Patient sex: M
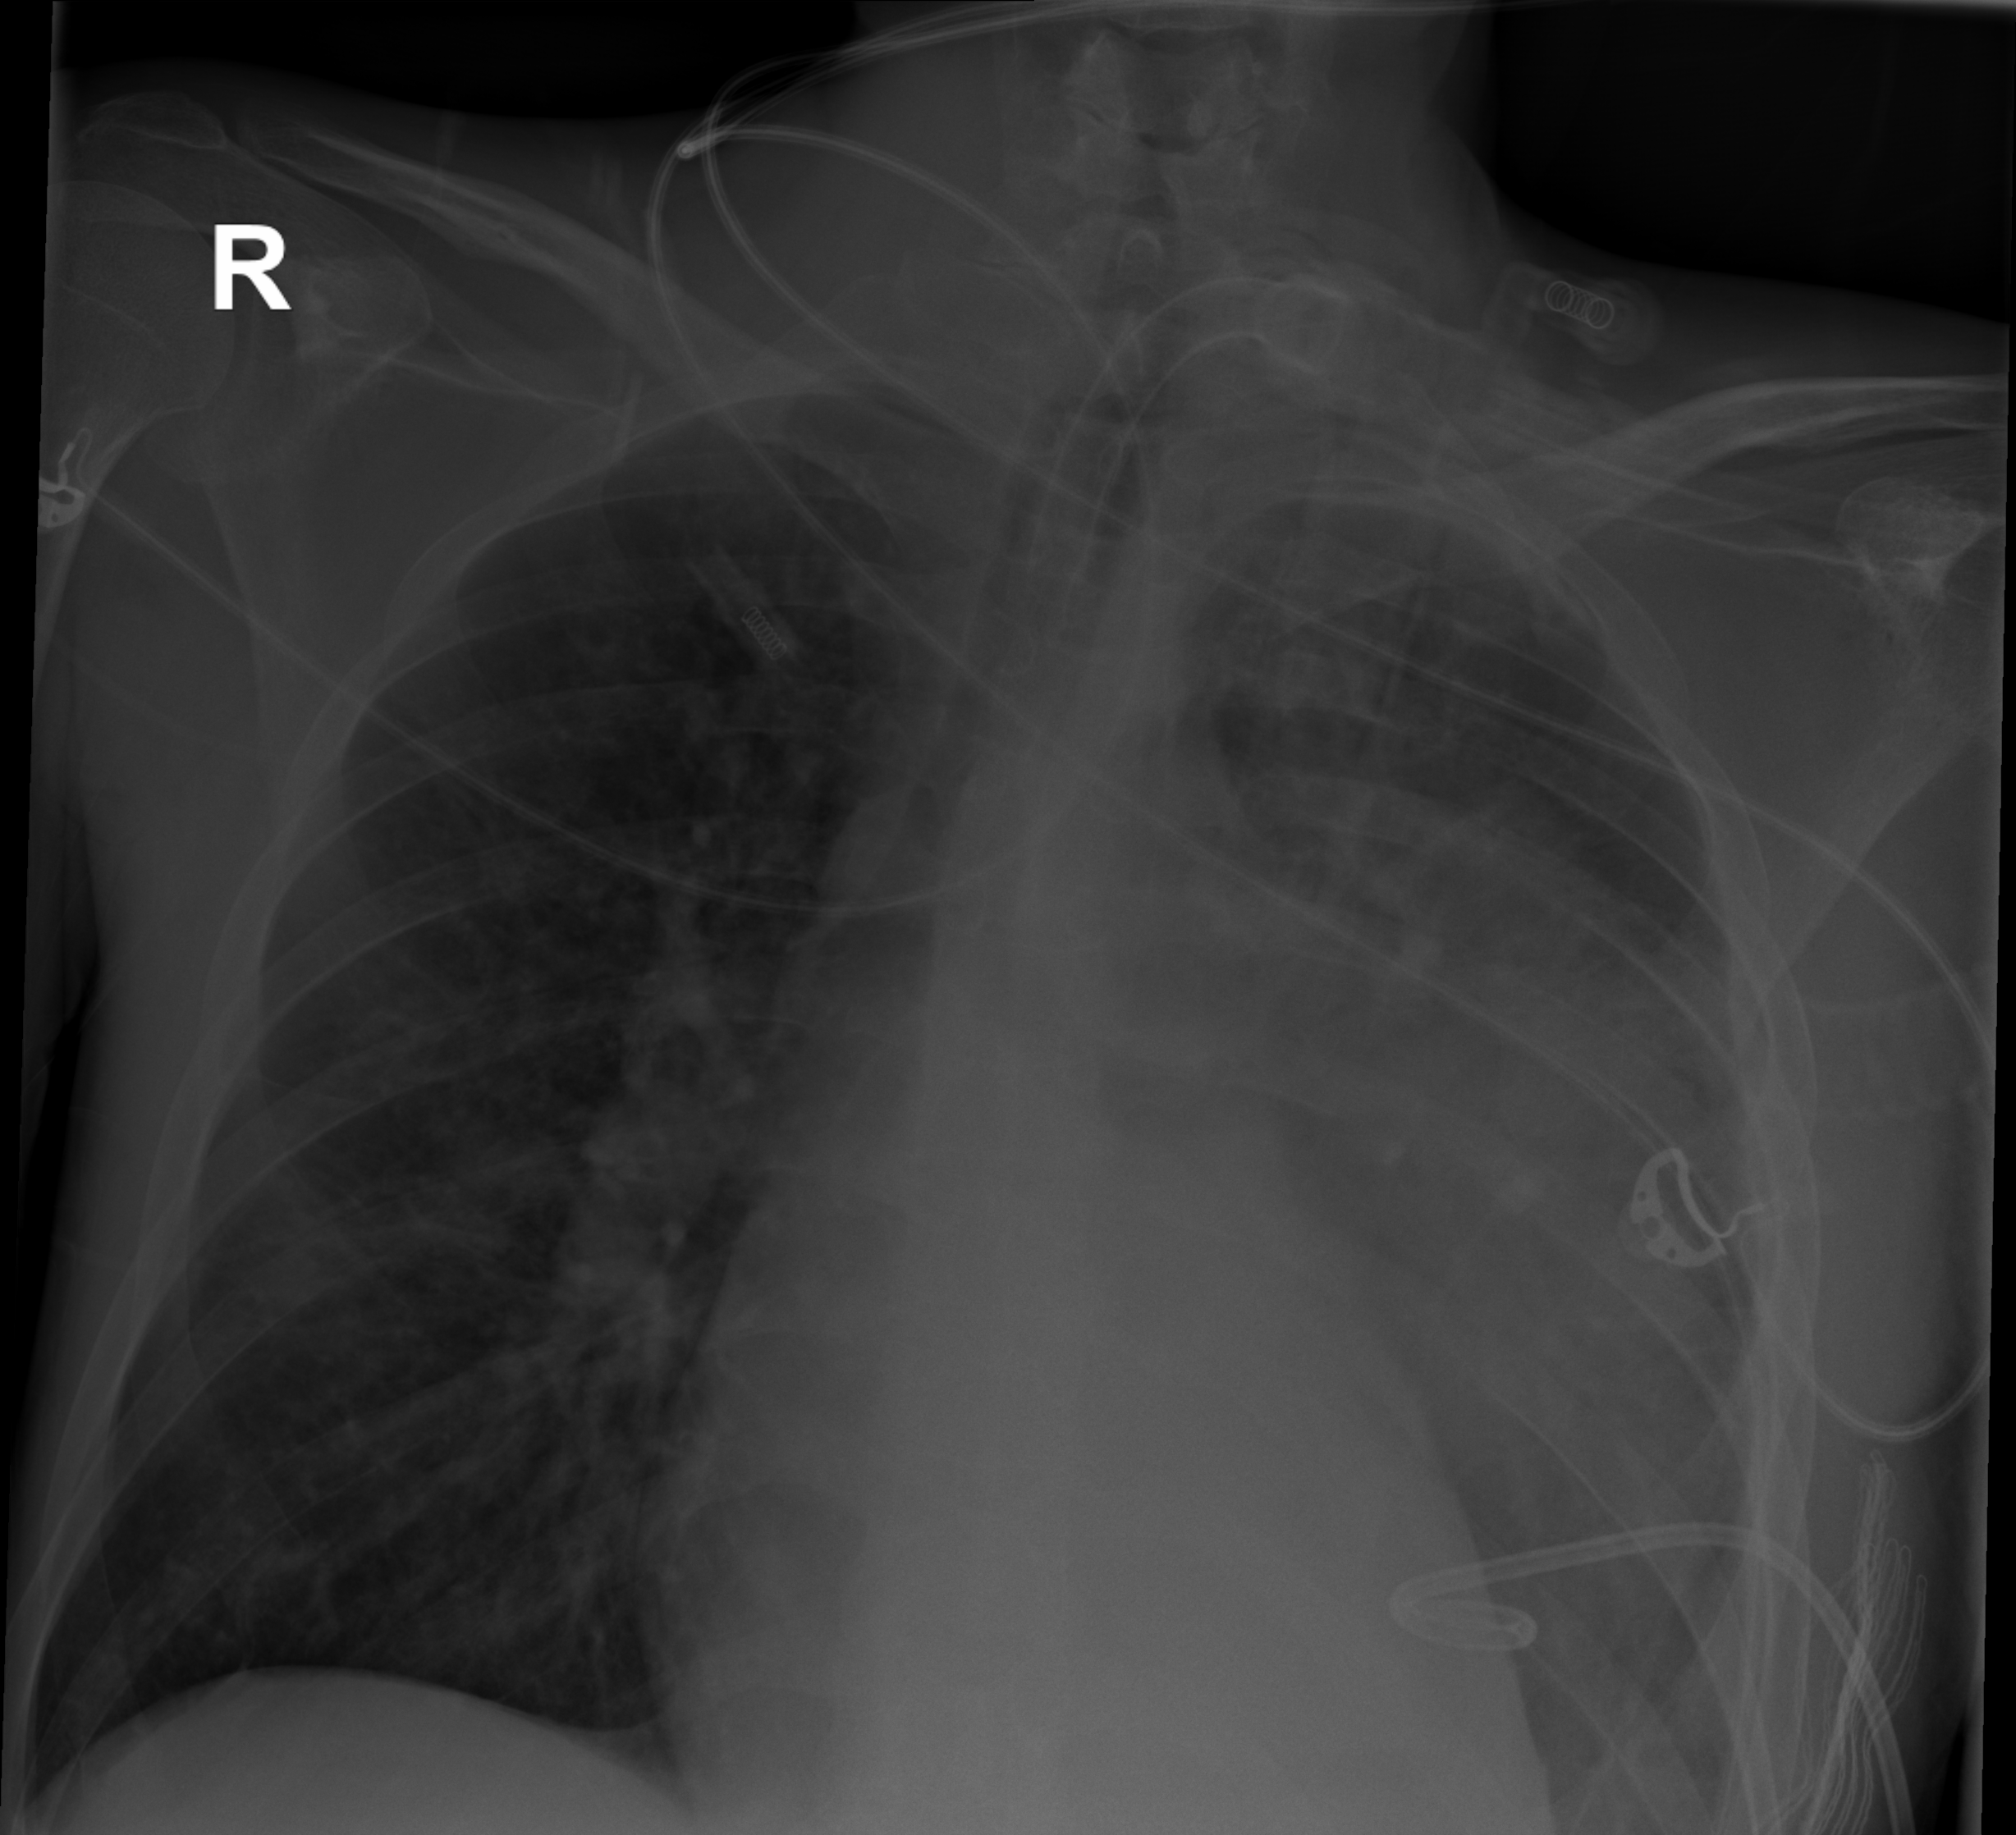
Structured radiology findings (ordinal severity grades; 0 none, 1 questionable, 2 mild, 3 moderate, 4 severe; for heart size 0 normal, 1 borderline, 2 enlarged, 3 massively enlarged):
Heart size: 2
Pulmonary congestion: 2
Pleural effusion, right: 0
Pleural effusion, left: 4
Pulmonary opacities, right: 0
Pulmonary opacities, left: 0
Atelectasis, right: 2
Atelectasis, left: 3